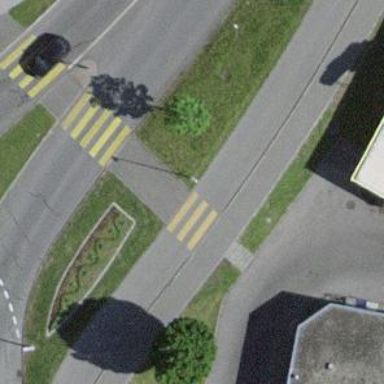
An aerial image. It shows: Marked pedestrian crossing with zebra designation and central island.